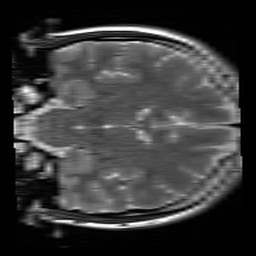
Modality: T2w
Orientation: coronal
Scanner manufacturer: siemens
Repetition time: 3.9 s
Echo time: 0.076 s